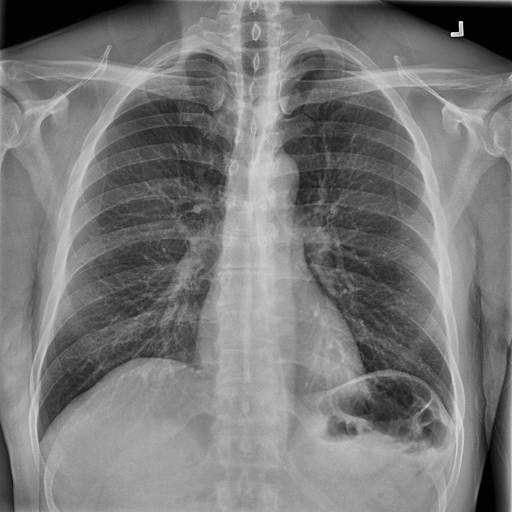
Finding: NORMAL